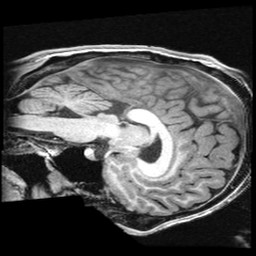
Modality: T1w
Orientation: sagittal
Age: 25
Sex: male